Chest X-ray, AP view. Patient: 55 years old, sex M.
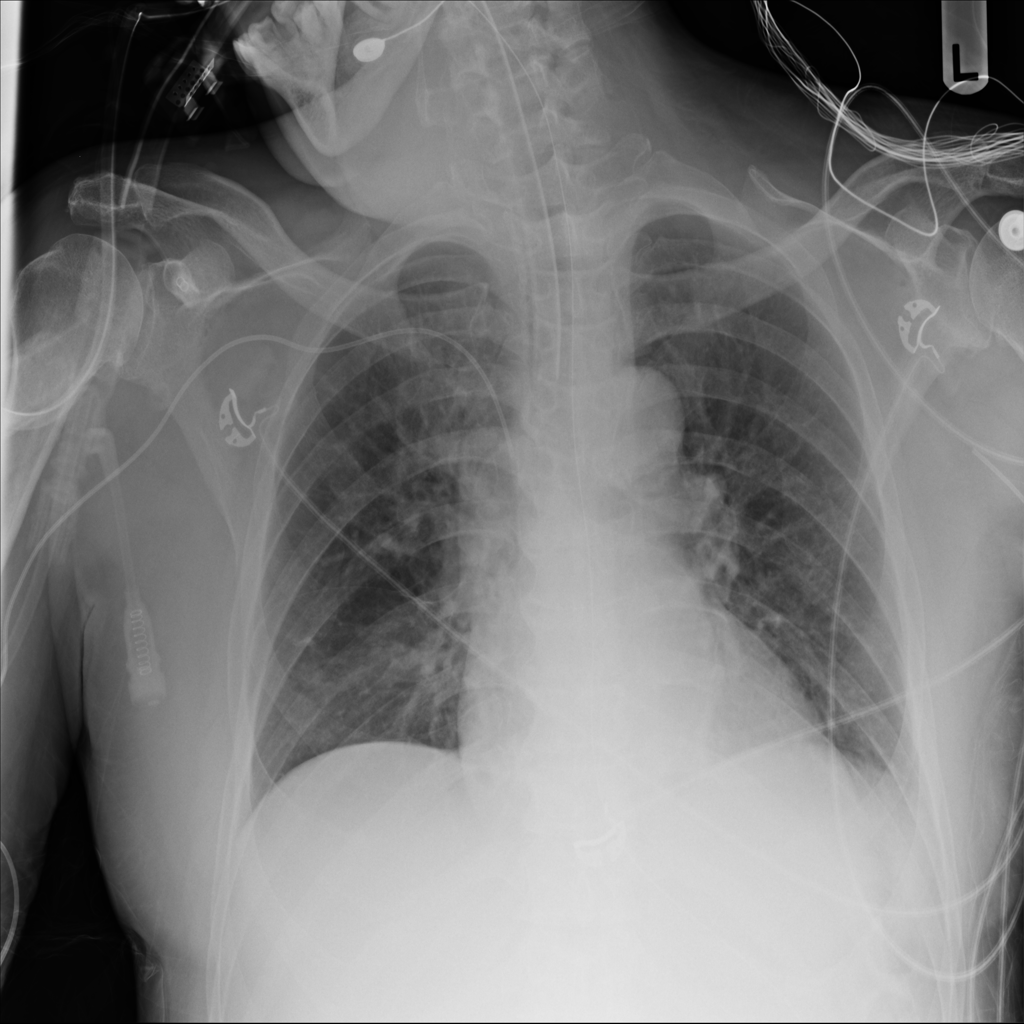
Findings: No Finding